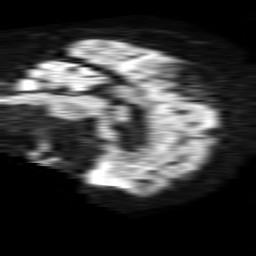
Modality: TRACE
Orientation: sagittal
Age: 74
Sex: male
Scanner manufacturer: philips
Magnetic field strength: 1.5 T
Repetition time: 4.6 s
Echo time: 0.09059 s